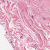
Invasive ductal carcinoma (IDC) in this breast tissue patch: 0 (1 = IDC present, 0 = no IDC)